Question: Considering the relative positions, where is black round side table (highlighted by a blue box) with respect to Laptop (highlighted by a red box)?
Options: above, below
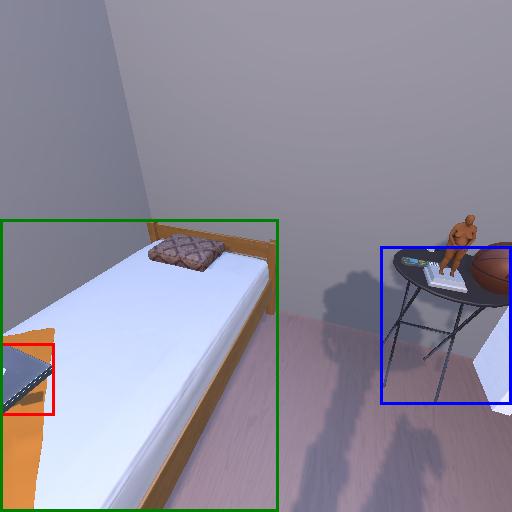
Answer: above